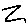
Label: zigzag